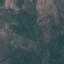
Label: HerbaceousVegetation